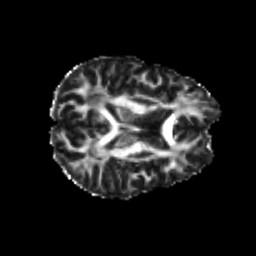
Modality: FA
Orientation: axial
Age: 22
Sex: female
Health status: healthy
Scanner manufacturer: philips
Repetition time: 7.386 s
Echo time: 0.08599 s